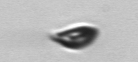
Label: Cryptophyta